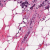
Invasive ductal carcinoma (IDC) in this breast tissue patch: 0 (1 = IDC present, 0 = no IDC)